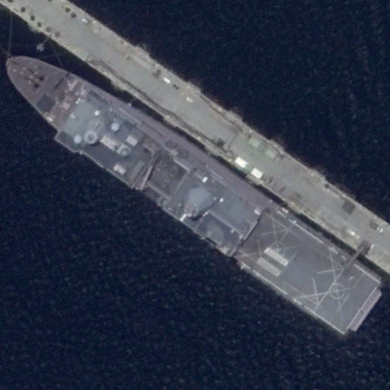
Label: combat